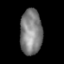
Tissue: lung
Cell type: Others
Senescence score: 0.2243
Nuclear area (px): 982
Mean DAPI intensity: 127.262